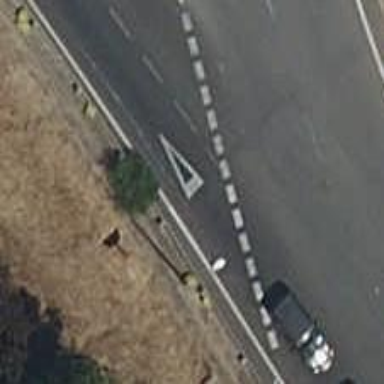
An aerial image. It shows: Road with "give way" sign.